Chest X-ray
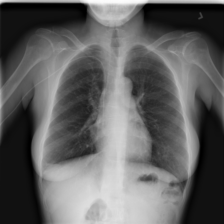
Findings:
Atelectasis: negative
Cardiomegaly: negative
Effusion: negative
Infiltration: negative
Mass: negative
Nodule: negative
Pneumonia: negative
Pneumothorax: negative
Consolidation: negative
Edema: negative
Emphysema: negative
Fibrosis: negative
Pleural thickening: negative
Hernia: negative